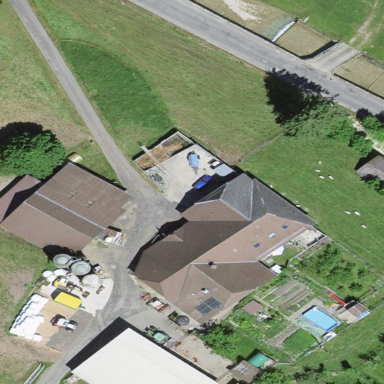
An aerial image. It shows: Farm building.